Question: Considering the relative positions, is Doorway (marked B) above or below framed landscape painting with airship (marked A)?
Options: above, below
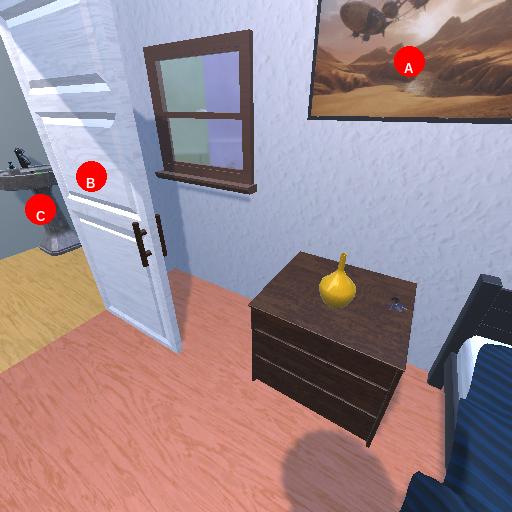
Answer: above